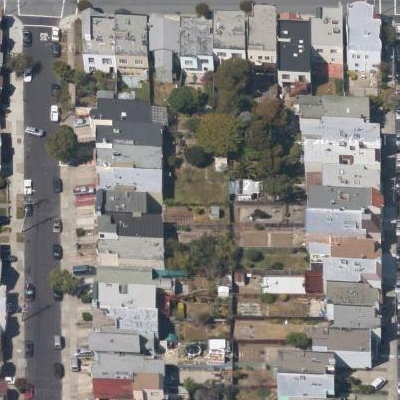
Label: fResident